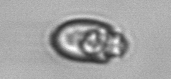
Label: Amphidinium